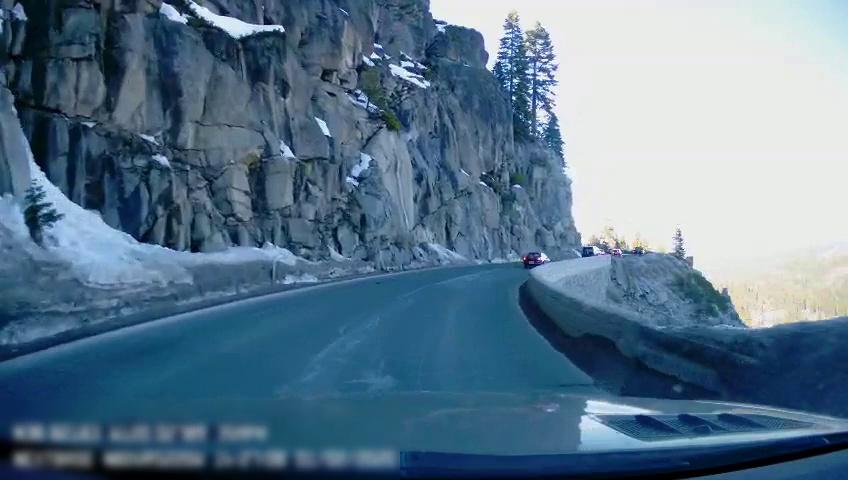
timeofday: Day
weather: Sunny
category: Drivable Space
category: Vehicles | SUV
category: Vehicles | Car
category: Vehicles | Truck
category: Lanes | Opposite Lane